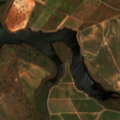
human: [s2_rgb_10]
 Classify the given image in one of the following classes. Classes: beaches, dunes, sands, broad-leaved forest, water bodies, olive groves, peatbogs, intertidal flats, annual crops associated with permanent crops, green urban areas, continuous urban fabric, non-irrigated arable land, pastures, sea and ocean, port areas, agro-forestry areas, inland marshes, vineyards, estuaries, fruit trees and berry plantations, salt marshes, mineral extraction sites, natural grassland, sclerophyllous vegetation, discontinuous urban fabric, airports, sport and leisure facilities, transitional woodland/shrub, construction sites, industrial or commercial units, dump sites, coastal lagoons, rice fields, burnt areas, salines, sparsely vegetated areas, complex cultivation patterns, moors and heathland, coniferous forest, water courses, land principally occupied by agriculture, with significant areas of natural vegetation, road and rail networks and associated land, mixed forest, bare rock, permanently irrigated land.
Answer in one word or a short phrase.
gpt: continuous urban fabric